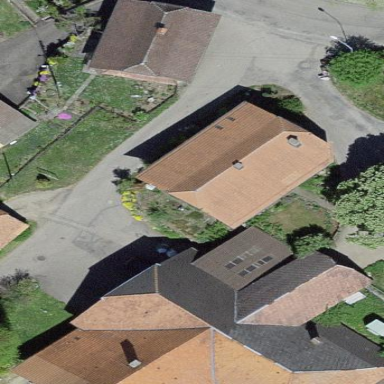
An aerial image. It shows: Residential building.